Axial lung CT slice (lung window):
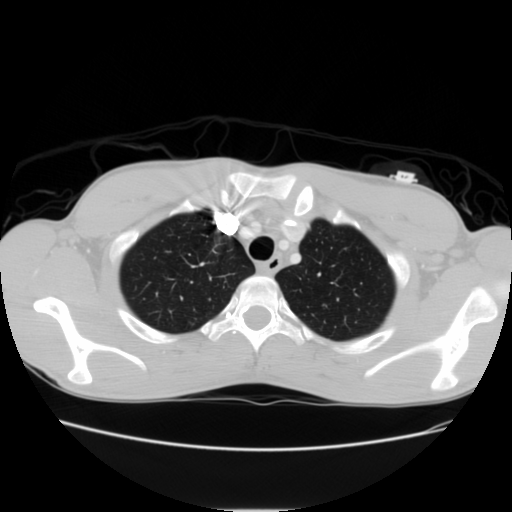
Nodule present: no